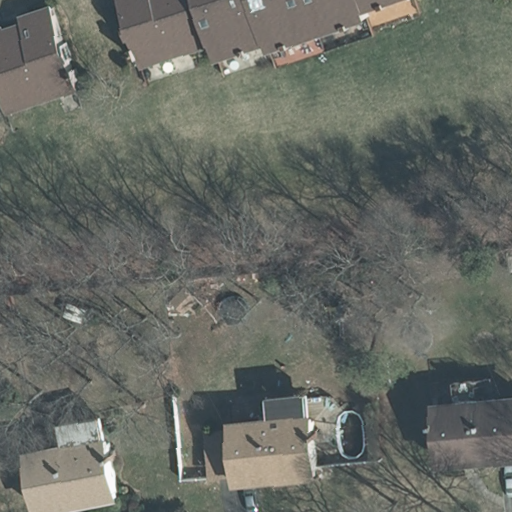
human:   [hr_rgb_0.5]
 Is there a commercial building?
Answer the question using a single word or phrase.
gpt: no

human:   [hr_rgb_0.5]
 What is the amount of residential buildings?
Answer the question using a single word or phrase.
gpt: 5

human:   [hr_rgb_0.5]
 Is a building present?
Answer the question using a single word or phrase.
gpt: yes

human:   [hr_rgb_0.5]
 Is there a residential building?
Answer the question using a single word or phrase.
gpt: yes

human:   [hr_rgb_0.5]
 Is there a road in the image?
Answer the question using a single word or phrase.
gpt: no

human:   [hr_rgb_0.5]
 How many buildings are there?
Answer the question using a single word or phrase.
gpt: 5

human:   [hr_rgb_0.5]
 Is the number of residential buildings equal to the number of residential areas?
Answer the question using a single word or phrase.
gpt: no

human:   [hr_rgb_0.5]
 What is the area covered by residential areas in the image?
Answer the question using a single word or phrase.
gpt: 21264m2

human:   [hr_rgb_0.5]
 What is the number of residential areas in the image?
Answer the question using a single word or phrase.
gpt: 2

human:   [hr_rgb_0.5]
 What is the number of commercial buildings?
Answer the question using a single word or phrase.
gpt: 0

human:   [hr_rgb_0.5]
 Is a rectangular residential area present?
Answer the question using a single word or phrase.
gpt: yes

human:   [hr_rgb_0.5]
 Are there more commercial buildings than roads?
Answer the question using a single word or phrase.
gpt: no

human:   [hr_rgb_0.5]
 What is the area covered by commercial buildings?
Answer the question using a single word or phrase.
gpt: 0m2

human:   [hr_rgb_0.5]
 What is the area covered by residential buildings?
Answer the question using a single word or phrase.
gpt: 2063m2

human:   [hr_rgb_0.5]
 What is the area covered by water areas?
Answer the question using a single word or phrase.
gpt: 0m2

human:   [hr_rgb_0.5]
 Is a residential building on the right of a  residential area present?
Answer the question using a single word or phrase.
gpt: yes

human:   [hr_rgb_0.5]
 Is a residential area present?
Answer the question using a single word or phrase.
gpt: yes

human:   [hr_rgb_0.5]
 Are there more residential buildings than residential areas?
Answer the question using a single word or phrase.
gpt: yes

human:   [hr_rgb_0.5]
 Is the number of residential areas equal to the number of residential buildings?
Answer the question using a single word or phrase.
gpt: no

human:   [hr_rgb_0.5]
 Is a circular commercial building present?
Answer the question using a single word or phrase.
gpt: no

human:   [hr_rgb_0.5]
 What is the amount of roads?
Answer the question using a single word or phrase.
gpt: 0

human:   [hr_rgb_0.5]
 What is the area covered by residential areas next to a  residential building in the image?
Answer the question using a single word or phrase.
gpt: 21264m2

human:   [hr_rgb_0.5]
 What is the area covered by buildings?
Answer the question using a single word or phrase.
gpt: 2063m2

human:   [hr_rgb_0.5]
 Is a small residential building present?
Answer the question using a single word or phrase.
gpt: no

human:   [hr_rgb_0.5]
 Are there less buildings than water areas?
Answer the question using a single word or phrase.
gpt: no

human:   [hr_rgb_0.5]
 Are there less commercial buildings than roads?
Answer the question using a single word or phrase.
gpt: no

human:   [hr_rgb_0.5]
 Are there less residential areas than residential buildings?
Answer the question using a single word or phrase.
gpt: yes

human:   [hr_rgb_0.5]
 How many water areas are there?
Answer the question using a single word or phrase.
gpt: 0

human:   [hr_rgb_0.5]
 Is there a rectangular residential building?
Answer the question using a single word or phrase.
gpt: yes

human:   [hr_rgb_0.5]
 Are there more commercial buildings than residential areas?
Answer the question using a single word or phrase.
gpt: no

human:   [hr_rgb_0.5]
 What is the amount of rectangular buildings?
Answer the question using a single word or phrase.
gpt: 1

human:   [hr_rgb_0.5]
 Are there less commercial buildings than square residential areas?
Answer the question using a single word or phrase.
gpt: no

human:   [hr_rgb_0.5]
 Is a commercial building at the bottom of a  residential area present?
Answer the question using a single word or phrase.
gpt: no

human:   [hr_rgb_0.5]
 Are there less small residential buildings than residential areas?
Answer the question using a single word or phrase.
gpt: yes

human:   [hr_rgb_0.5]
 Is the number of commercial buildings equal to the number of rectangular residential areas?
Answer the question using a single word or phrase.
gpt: no

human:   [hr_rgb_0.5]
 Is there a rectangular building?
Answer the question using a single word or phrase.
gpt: yes

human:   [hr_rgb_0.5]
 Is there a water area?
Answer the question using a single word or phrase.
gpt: no

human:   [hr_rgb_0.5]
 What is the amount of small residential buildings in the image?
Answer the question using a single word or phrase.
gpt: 0

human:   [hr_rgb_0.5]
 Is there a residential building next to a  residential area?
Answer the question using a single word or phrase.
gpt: yes

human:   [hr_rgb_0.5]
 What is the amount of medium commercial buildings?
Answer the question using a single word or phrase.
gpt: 0

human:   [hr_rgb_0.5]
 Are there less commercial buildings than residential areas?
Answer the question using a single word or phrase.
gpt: yes

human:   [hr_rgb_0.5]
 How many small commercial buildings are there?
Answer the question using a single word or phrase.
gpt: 0

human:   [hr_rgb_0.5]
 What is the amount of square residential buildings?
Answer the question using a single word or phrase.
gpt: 0

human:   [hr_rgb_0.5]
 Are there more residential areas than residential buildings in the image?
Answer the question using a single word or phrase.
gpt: no

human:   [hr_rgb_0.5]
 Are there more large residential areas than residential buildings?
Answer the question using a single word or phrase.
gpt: no

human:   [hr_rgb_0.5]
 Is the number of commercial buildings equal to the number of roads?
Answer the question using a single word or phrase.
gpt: yes

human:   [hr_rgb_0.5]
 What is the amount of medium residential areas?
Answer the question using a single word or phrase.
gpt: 0

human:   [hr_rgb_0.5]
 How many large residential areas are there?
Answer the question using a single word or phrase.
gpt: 2

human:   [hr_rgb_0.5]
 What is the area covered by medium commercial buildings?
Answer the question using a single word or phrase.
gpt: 0m2

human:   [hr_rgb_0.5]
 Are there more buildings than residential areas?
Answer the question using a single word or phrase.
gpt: yes

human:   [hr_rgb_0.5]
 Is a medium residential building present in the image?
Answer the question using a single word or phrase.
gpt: yes

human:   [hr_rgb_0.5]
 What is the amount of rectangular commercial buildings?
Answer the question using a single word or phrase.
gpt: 0

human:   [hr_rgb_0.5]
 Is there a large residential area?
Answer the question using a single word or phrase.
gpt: yes

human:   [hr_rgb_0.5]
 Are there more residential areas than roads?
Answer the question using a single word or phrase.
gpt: yes

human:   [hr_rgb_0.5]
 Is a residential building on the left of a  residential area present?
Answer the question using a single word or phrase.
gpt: yes

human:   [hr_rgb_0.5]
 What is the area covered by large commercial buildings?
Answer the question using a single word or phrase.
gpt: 0m2

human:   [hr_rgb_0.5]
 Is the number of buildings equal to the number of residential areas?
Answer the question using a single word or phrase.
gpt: no

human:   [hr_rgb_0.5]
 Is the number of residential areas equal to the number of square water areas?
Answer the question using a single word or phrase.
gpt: no

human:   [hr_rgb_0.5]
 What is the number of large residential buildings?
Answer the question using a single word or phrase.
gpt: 2

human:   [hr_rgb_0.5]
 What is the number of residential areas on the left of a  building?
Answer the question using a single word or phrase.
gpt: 0

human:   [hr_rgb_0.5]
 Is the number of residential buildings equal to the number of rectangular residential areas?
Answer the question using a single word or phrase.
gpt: no

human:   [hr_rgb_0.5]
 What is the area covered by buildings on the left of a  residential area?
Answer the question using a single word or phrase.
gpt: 917m2

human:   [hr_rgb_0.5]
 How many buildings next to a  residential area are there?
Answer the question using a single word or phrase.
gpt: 5

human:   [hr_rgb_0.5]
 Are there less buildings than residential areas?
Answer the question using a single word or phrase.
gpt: no